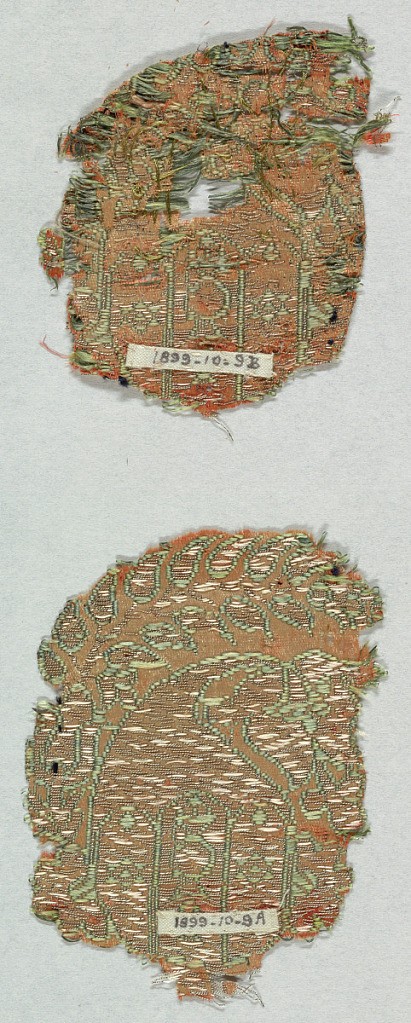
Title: Fragments
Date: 18th century
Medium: silk, metallic thread Technique: plain satin weave with supplementary weft
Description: Pale pink satin ground (originally bright red) with cone design in brocading of green silk and silver metal thread. Cones cut from large piece.